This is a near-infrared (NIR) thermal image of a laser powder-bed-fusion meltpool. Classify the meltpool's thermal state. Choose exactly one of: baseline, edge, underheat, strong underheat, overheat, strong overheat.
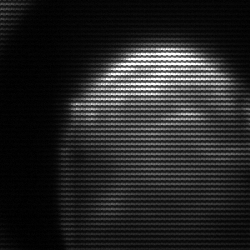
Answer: edge